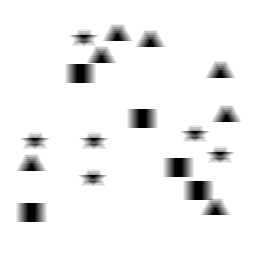
Squares: 5
Triangles: 7
Stars: 6
Total shapes: 18